Question: I have a checkbox list like below:
'''
<asp:CheckBoxList id="chx" runat="server" repeatdirection="Horizontal"> <asp:ListItem value="OPTION1">Option 1</asp:ListItem>
<asp:ListItem value="OPTION2">Option 2</asp:ListItem>
<asp:ListItem value="OPTION3">Option 3</asp:ListItem><
asp:ListItem value="OPTION4">Option 4</asp:ListItem>
</asp:CheckBoxList>
'''
And I am dynamically adding the list items to this checkbox using the following C# code:
'''
chx.Items.Clear();
while(dr.Read()){
if(dr.GetOracleString(0).ToString()!="Null"){
chx.Items.Add(dr.GetOracleString(0).ToString());
}
}
'''
My requirement is whenever the new item is added in the checkboxlist, it should check whether the new item is going beyond the border(fixed width) of the page and if so the new item should go the next line of checkboxlist without .
Please help me to fix this.

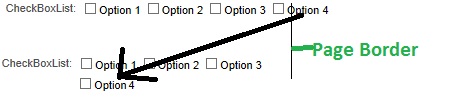
Answer: You can use the property 'RepeatColumns'
'''
RepeatColumns="3"
'''